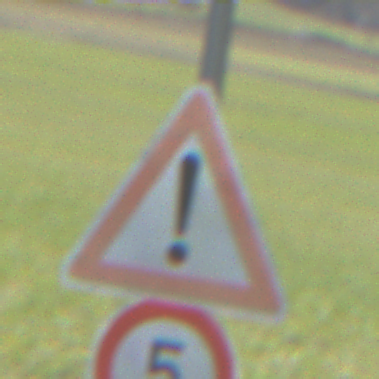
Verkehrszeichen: Gefahrenstelle
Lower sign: Geschwindigkeit5
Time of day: MorningAfternoon
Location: Outdoor (Nature)
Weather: PartlyCloudy
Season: NotSpecified
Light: Natural